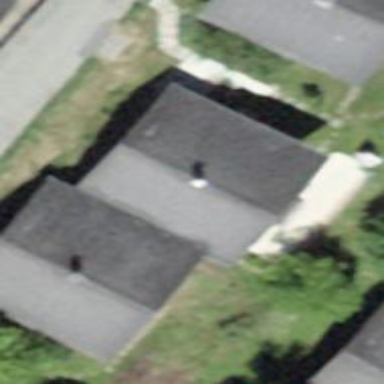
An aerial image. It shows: Detached building.